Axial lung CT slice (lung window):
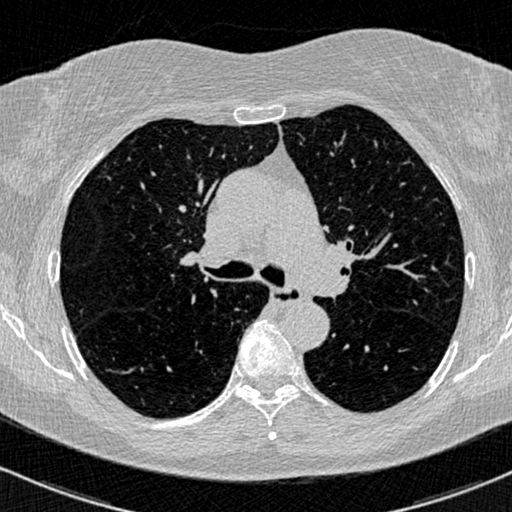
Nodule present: no